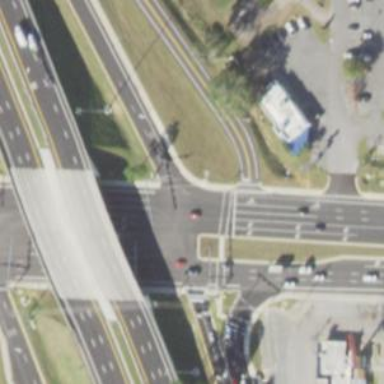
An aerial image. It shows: Asphalt road with primary link designation.